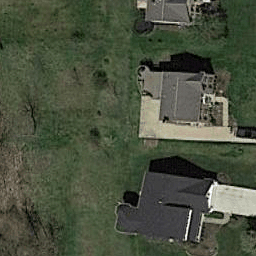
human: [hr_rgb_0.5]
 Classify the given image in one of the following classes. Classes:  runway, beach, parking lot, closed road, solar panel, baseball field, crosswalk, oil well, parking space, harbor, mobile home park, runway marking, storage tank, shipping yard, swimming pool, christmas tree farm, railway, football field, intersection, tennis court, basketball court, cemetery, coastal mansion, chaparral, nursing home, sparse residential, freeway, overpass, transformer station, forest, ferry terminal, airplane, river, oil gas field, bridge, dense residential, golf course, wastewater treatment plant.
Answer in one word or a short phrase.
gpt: sparse residential